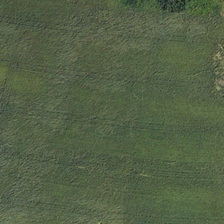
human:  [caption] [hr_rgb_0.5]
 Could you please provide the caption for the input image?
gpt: several green trees are near a piece of green meadow .

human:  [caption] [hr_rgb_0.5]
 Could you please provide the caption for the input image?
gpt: several green trees are near a piece of green meadow .

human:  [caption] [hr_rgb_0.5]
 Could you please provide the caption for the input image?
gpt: several green trees are near a piece of green meadow .

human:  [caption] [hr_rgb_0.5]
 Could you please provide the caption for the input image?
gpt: several green trees are near a piece of green meadow .

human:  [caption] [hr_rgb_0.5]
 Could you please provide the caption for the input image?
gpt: several green trees are near a piece of green meadow .